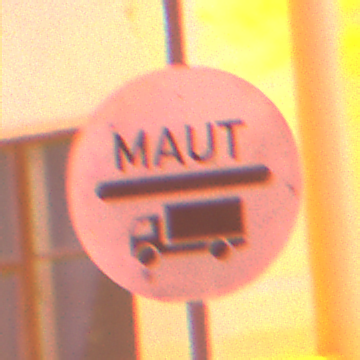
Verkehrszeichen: Mautpflicht
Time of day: Night
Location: Outdoor (Urban)
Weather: Overcast
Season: Winter
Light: Artificial